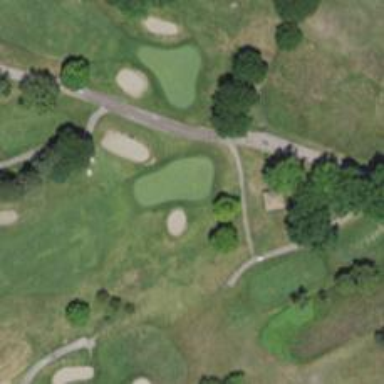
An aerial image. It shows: View of golf hole.